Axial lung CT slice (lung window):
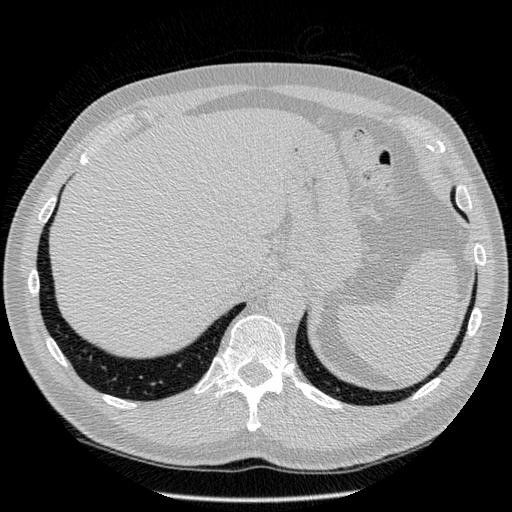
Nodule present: no